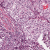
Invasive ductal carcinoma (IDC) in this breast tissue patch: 1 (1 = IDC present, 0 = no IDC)